Interaction volume radius: 5 \u00c5
Interaction volume height: 20 \u00c5
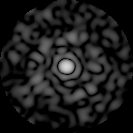
Disorder parameter: 0.8866